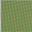
Piece: xx